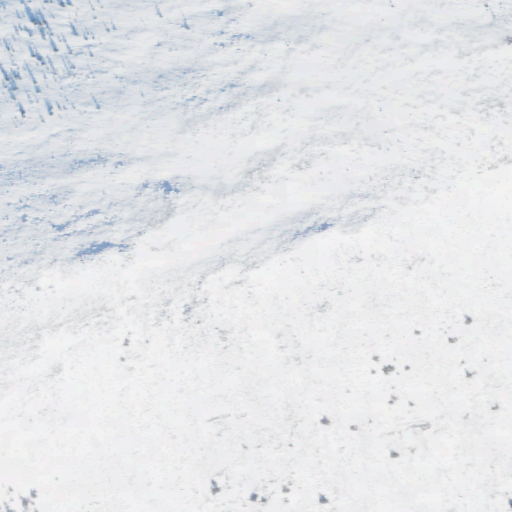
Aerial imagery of mountain in Washington named Chopaka Mountain containing only shrub